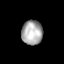
Tissue: prostate
Cell type: T cells
Senescence score: 0.2558
Nuclear area (px): 490
Mean DAPI intensity: 174.09